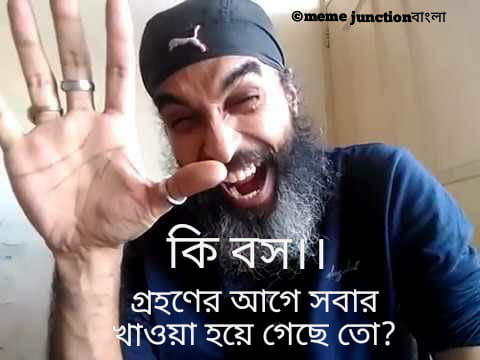
Text: কি বস গ্রহণের আগে সবার খাওয়া হয়ে গেছে তো?
Label: Non Hate